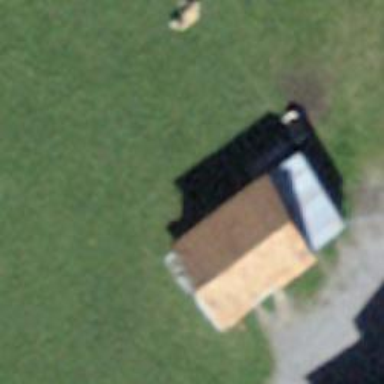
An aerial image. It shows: Shed building.